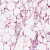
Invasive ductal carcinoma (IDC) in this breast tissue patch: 0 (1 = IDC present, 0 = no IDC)